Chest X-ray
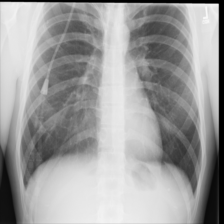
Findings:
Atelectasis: negative
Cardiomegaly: negative
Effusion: negative
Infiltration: negative
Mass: negative
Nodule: negative
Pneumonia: negative
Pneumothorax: negative
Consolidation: negative
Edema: negative
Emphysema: negative
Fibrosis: negative
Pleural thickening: negative
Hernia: negative